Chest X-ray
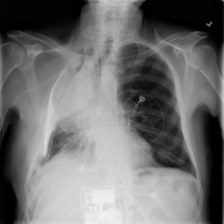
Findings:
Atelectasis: negative
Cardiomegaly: negative
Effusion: negative
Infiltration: negative
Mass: negative
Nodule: negative
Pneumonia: negative
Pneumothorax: negative
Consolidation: negative
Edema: negative
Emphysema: negative
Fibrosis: negative
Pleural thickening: negative
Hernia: negative